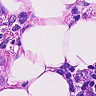
Metastatic tissue present: yes